Question: Here is an image of the component that I am trying to make scrollable:
. The single child scroll view widget is not properly scrolling when I wrap it within a positioned widget. I need to have the positioned widget in order to properly align my components. How can I solve this issue?
'''
Container(
height: 130,
padding: EdgeInsets.all(10),
margin: EdgeInsets.all(10),
decoration: BoxDecoration(
color: Colors.grey[800],
borderRadius: const BorderRadius.all(const Radius.circular(10)),
),
child: Stack(
children: [
Positioned(
top: 30,
child: SingleChildScrollView(
scrollDirection: Axis.horizontal,
child: ProfilePicScroll(),
),
),
Positioned(
left: 10,
child: Text(
'Following',
style:
TextStyle(fontWeight: FontWeight.bold, fontSize: 16),
)),
'''
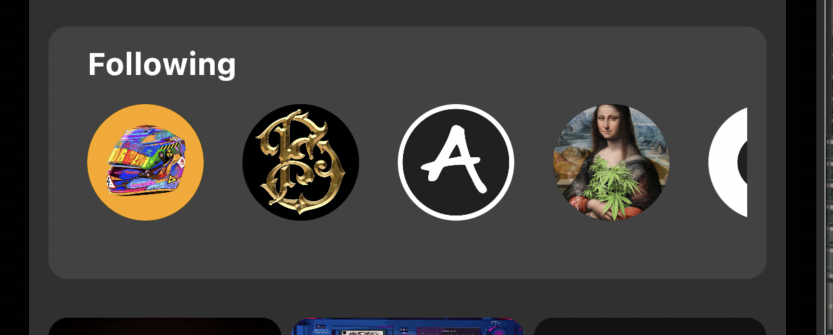
Answer: ## Two Solution.
### First:
change your 'Positioned' widget to 'Padding'.
'''
Stack(
children: [
Padding(
padding: const EdgeInsets.only(top: 30.0),
child: SingleChildScrollView(
scrollDirection: Axis.horizontal,
child: ProfilePicScroll(),
),
),
const Positioned(
left: 10,
child: Text(
'Following',
style: TextStyle(
fontWeight: FontWeight.bold,
fontSize: 16,
),
),
),
],
)
'''
### second:
get all 'Positioned' arguments a value.
'''
Stack(
children: [
Positioned(
top: 30,
left: 0,
right: 0,
bottom: 0,
child: SingleChildScrollView(
scrollDirection: Axis.horizontal,
child: ProfilePicScroll(),
),
),
const Positioned(
left: 10,
child: Text(
'Following',
style: TextStyle(
fontWeight: FontWeight.bold,
fontSize: 16,
),
),
),
],
)
'''